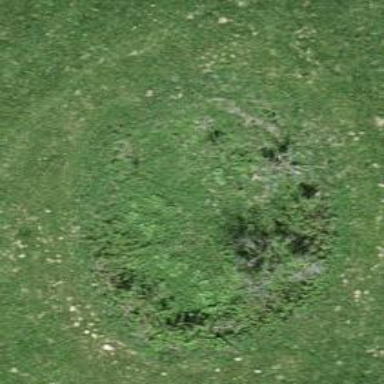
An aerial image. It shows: Sinkhole in natural setting.